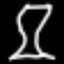
Label: hourglass